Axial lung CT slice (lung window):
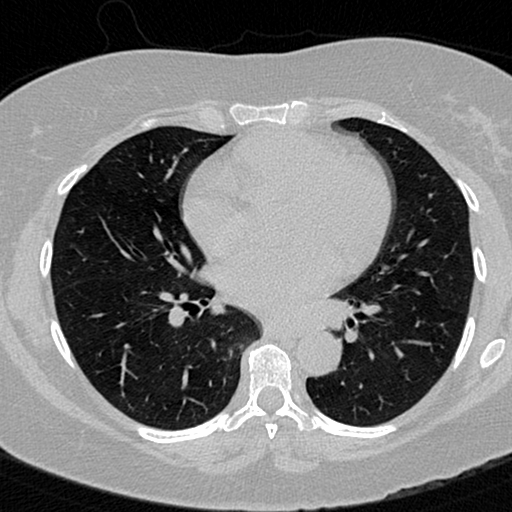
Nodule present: no